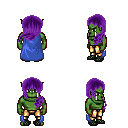
a pixel art fantasy rpg character, male body template, orc, green skin, blue cape, gold greaves, purple left-swept hairstyle, ghillies, four views (front, back, left, right), 2x2 character sprite sheet, small pixel art, hard edges, no anti-aliasing